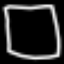
Label: square